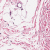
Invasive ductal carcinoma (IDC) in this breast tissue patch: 0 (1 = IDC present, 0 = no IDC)